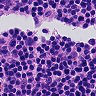
Metastatic tissue present: no